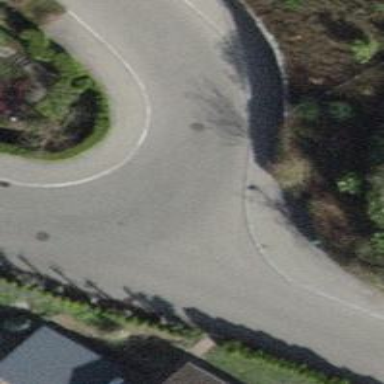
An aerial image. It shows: Uncontrolled road crossing.